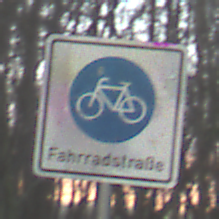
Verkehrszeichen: BeginnFahrradstrasse
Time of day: SunriseSunset
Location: Outdoor (Nature)
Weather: Clear
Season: Winter
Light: Natural